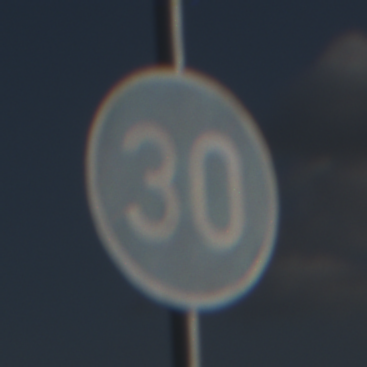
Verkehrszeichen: VorgeschriebeneMindestgeschwindigkeit
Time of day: MorningAfternoon
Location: Outdoor (Nature)
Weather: PartlyCloudy
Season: NotSpecified
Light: Natural